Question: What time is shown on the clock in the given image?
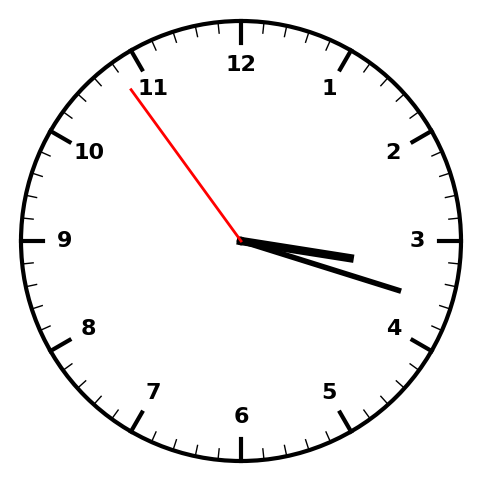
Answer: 03:17:54